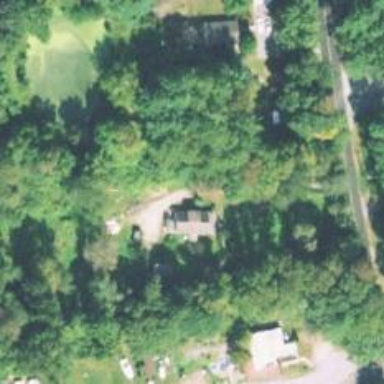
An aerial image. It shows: Residential driveway.